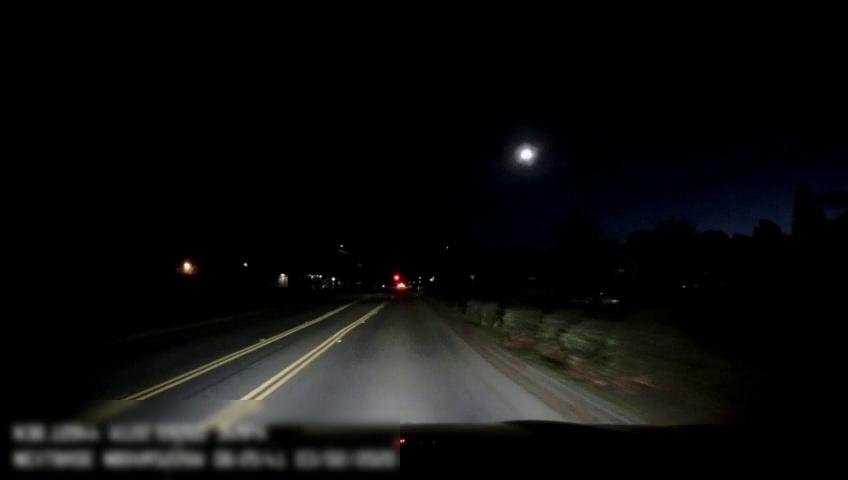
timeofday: Night
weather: Other
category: Drivable Space
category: Lanes | Current Lane
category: Lanes | Alternate Lane
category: Lanes | Alternate Lane
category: Lanes | Alternate Lane